Current action and preconditions to check: trajectory_clear

Your task: For each precondition in the list above, predict whether it will hold at this action.

Consider the current scene as observed from the mobile robot's camera, and analyze the predicted future states of all dynamic agents (e.g., people, animals, vehicles, or any moving entities) within the NEXT SECOND.

IMPORTANT: Only answer "very likely" if you are absolutely certain—based on strong, clear evidence—that a dynamic agent will violate the precondition in the predicted future state. Do NOT answer "very likely" for unlikely, ambiguous, or low-probability risks.

Ask yourself for each precondition: Is there a high probability, with clear and convincing evidence, that the predicted future states of any dynamic agent will interfere with the predicted future state of the currently executing action within the NEXT SECOND, causing that precondition to fail?

Assess the risk level based on these predictions. Use "likely" or "very likely" if motions create a clear risk of interference.

Use "neutral" or "improbable" if agents are nearby but their predicted paths are clearly diverging or non-conflicting.

Failure Risk Categories: "very improbable", "improbable", "neutral", "likely", "very likely"

Answer Format: Output ONLY the probability_of_failure value from these categories: "very improbable", "improbable", "neutral", "likely", "very likely"

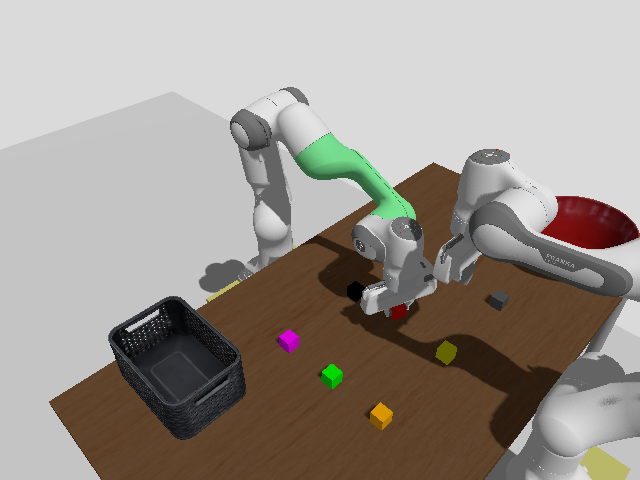

Answer: improbable